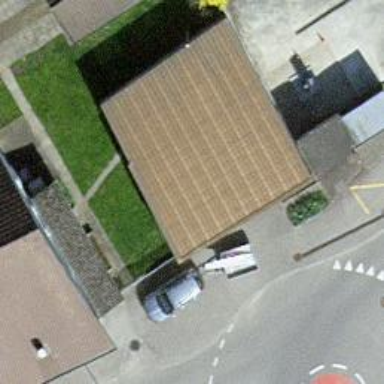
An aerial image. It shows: Bus stop with platform for public transport.